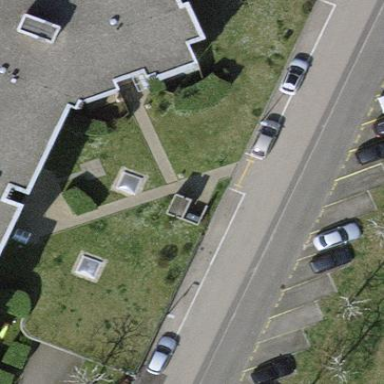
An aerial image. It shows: Parking available on the street side.